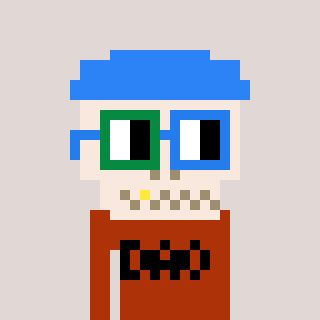
a pixel art character with square green and blue glasses, a skeleton-hat-shaped head and a hotbrown-colored body on a warm background